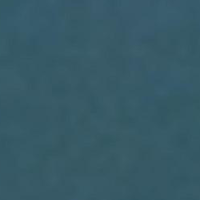
EUNIS habitat code: 14
Species observed at this site:
Tussilago farfara